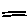
Label: line